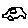
Label: car